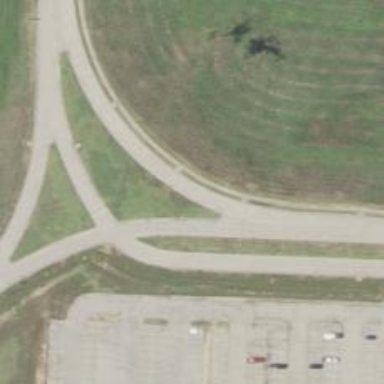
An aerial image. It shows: Tertiary link road.